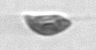
Label: Cryptophyta